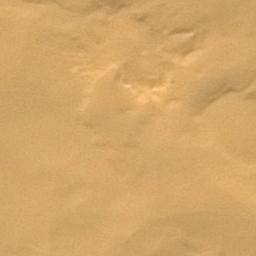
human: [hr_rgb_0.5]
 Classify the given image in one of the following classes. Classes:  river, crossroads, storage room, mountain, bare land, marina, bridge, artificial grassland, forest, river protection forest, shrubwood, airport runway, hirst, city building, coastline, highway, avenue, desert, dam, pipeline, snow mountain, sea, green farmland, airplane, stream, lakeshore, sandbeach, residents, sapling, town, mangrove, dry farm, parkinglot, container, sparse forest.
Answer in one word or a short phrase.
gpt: desert